Question: I have two services:
- -
I ran 'kubectl get all'. I see the line 3 and 4 of replicaSet section has everything as 0, why do we have those two lines when nothing is available?
'''
replicaset.apps/bayonetta-deployment-5b75868d89 2 2 2 3h36m
replicaset.apps/bayonetta-deployment-5c65f74c8b 0 0 0 176m
replicaset.apps/hide-deployment-575b6bc68d 0 0 0 3h12m
replicaset.apps/hide-deployment-66d955986b 1 1 1 155m
'''

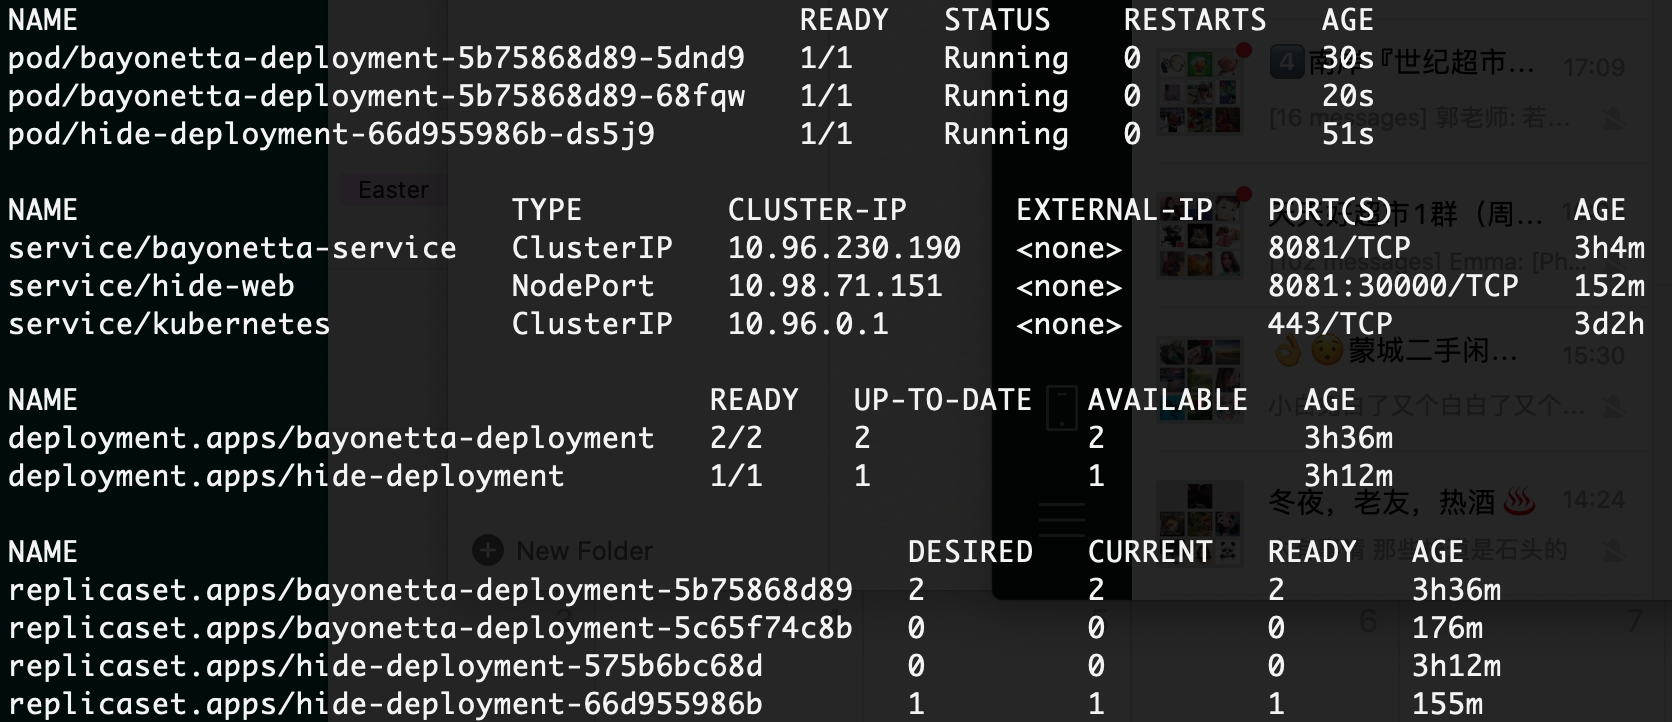
Answer: You probably updated your 'Deployments', which results in scaling up new 'ReplicaSets' and scaling down the existing ones. See the Kubernetes docs <URL>, with the example:
> Run 'kubectl get rs' to see that the Deployment updated the Pods by creating a new ReplicaSet and scaling it up to 3 replicas, as well as scaling down the old ReplicaSet to 0 replicas.'''
kubectl get rs
'''
The output is similar to this:'''
NAME DESIRED CURRENT READY AGE
nginx-deployment-<PHONE> 3 3 3 6s
nginx-deployment-<PHONE> 0 0 0 36s
'''